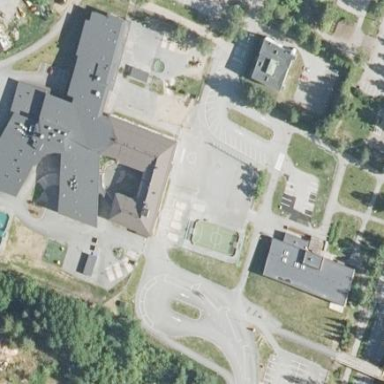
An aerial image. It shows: School building.